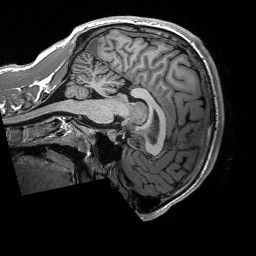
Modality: T1w
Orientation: sagittal
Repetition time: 8 s
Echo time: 0.066 s